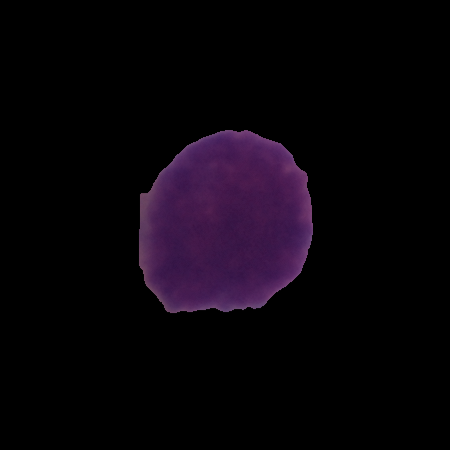
Label: cancer